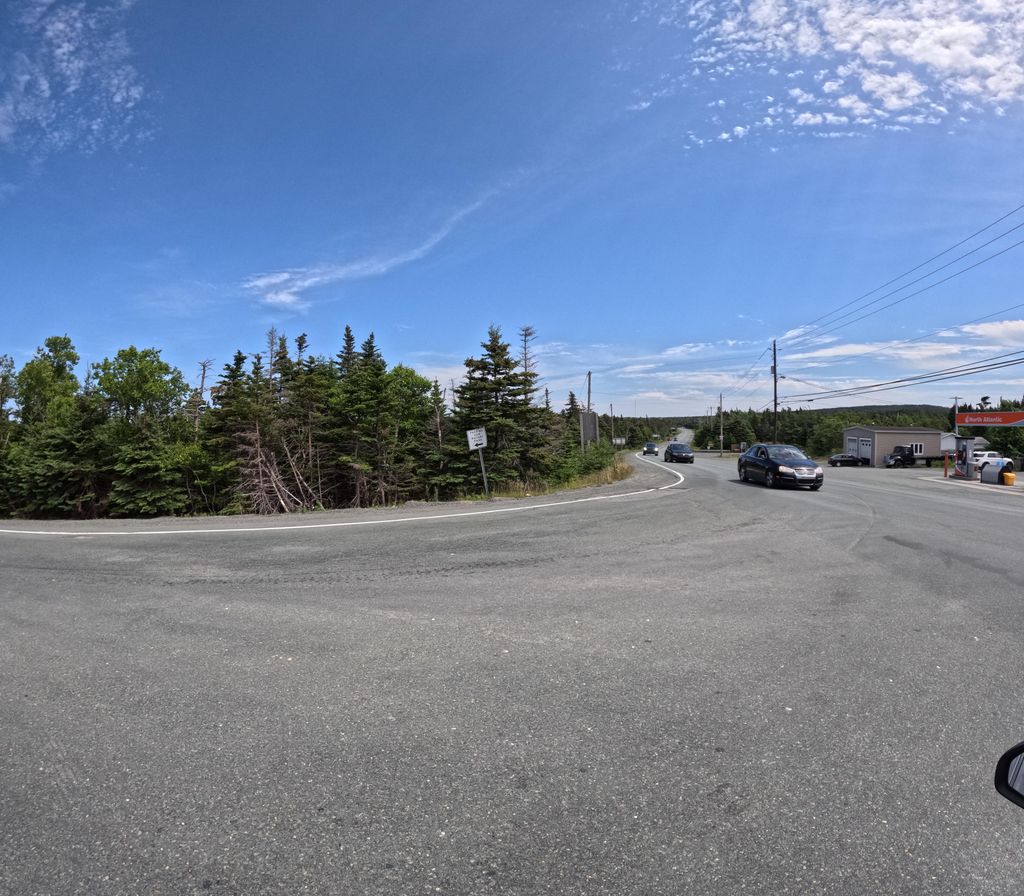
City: st_johns